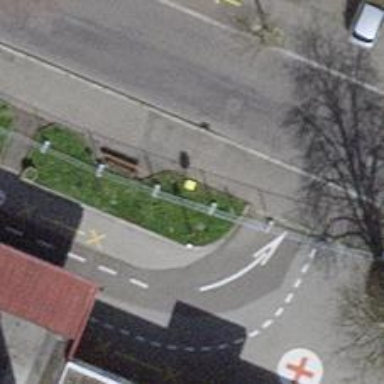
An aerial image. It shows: Post box.